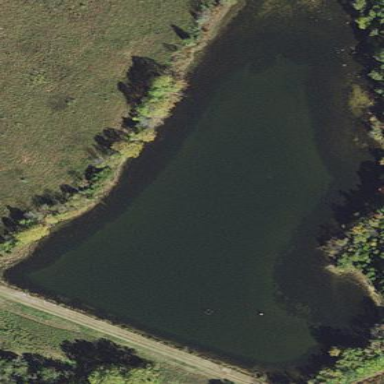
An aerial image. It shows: Reservoir of water.